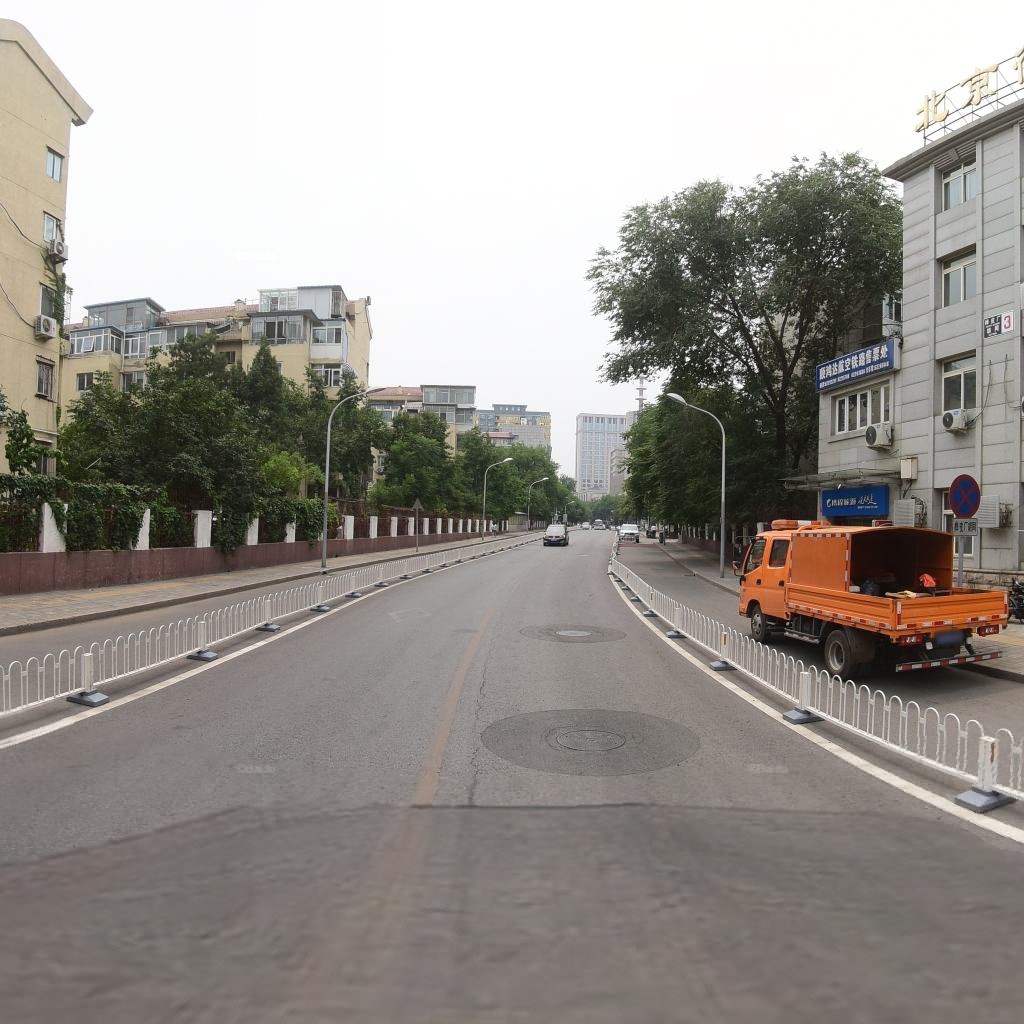
Region: Xicheng
Road damage annotations: longitudinal crack, manhole cover, manhole cover